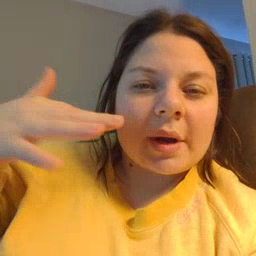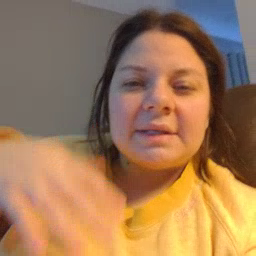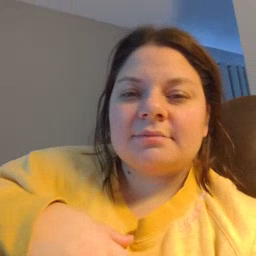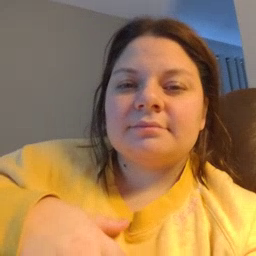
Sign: noisy